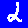
Digit: 2